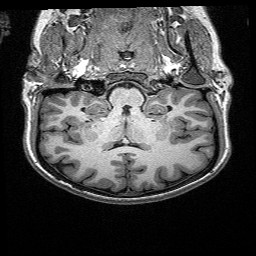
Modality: T1w
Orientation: sagittal
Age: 25
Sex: female
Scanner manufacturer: siemens
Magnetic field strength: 3 T
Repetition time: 2.4 s
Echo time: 0.03 s